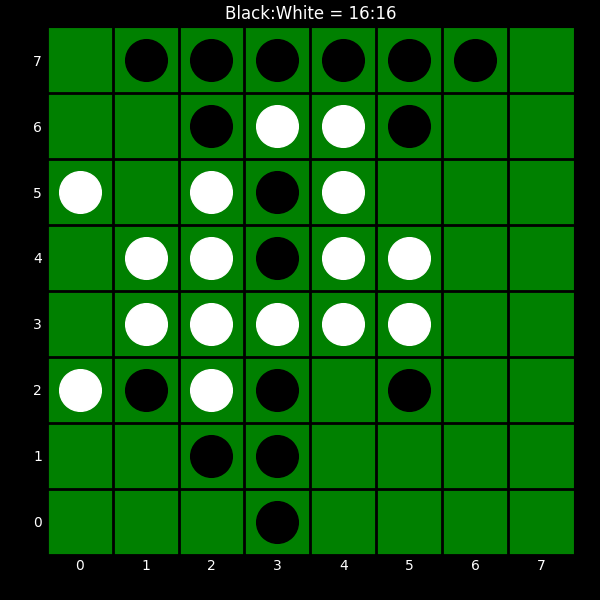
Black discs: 16
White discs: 16